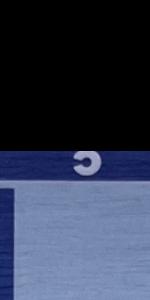
Label: Empty